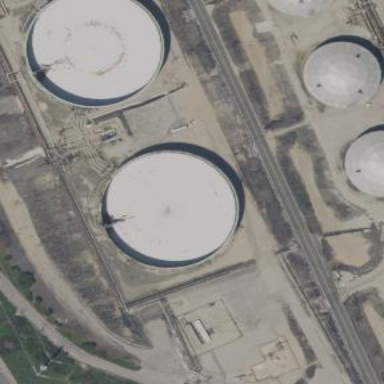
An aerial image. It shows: Storage tank building.